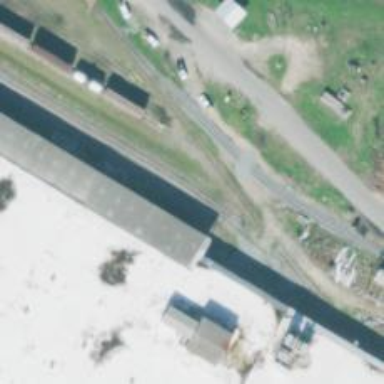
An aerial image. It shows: Rail spur service.